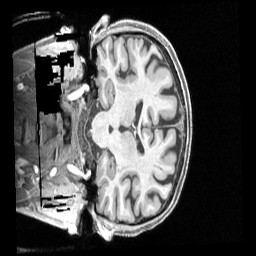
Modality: T1w
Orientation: coronal
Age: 68
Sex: female
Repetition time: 2.4 s
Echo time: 0.00222 s